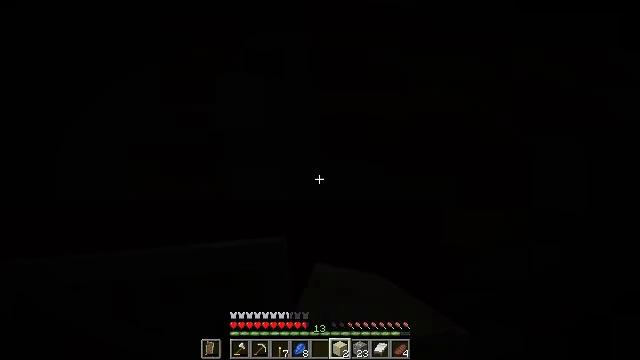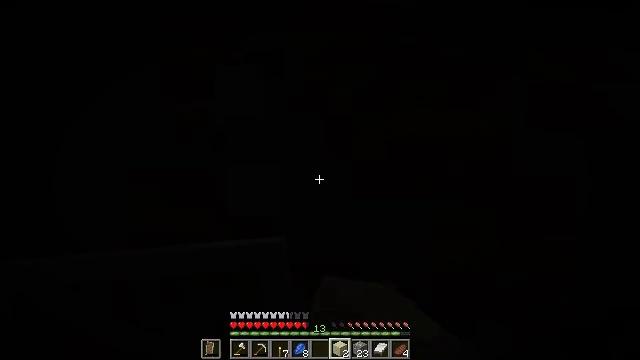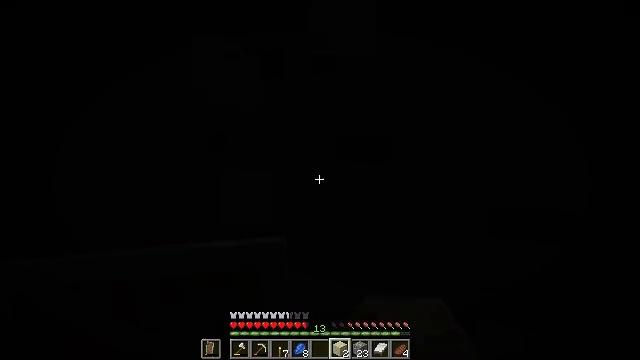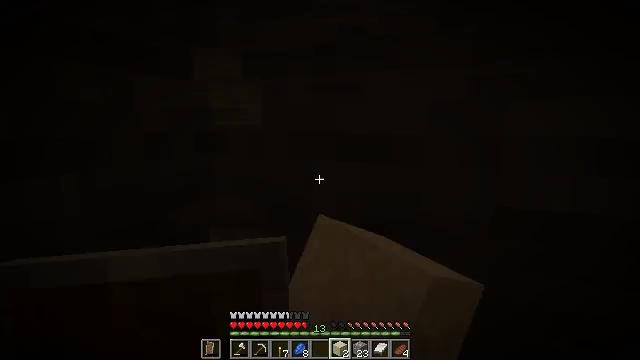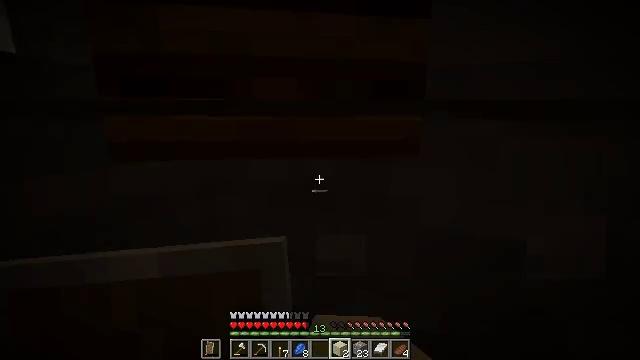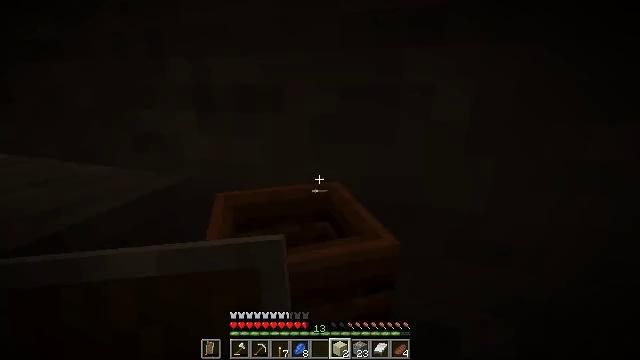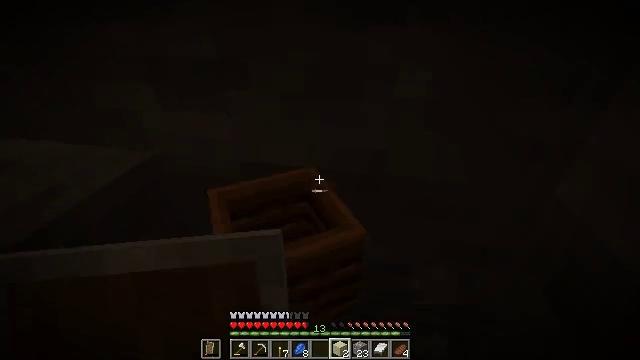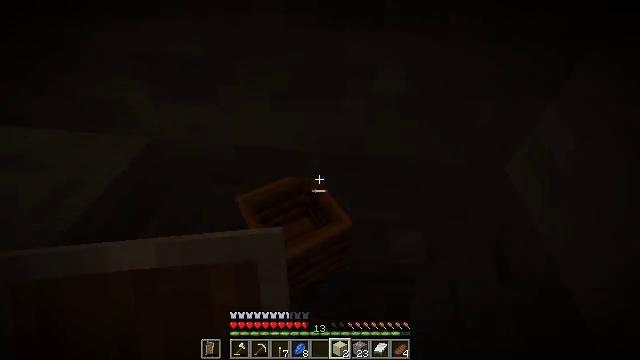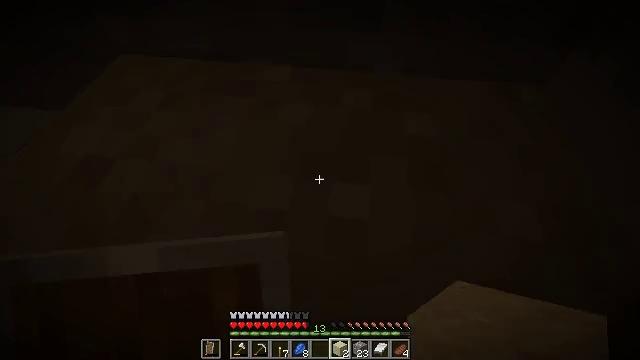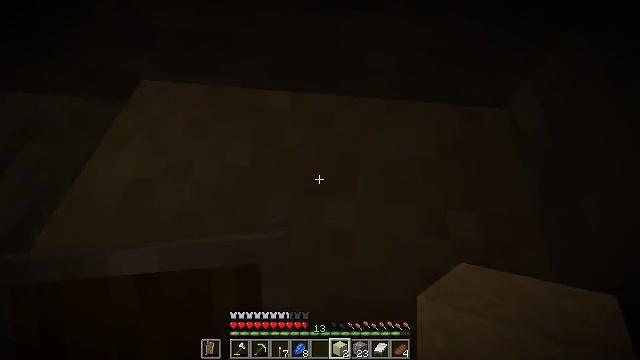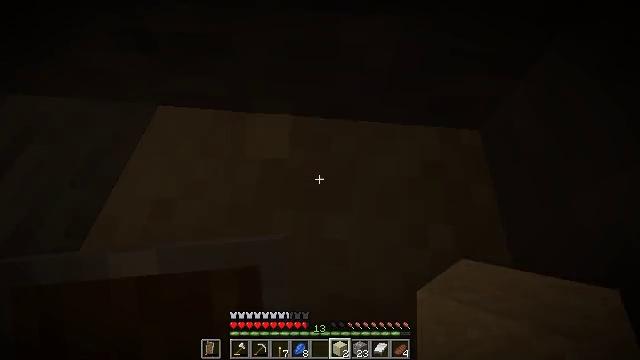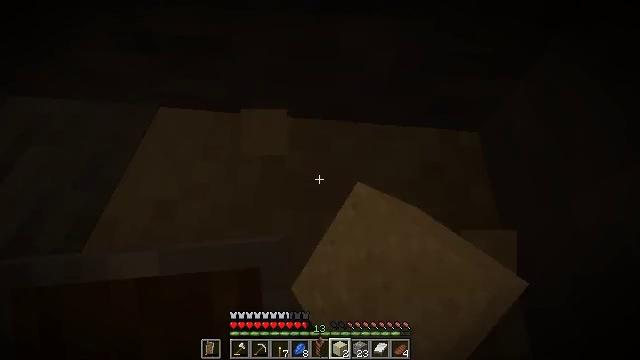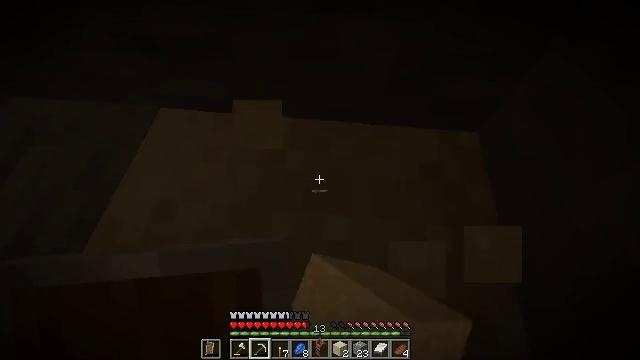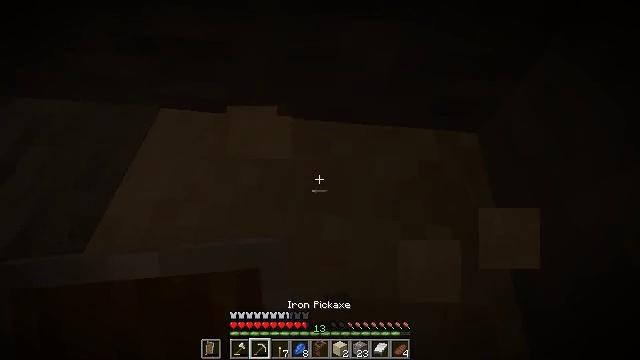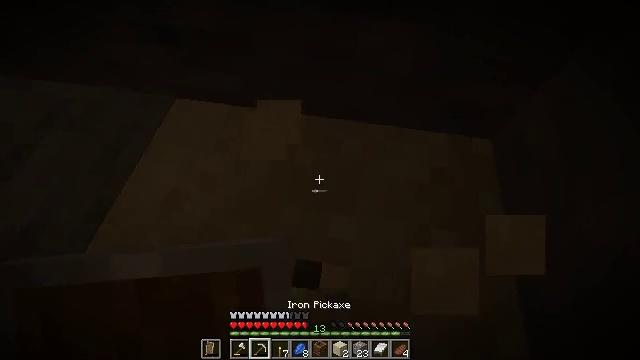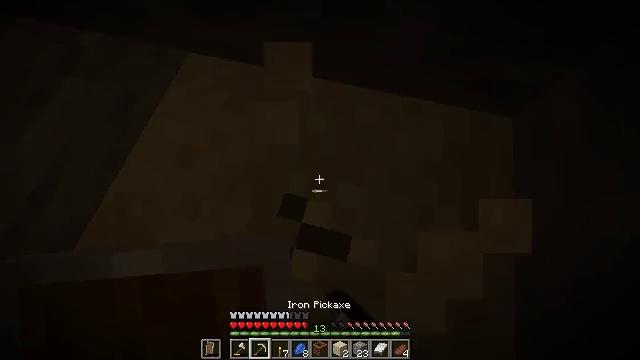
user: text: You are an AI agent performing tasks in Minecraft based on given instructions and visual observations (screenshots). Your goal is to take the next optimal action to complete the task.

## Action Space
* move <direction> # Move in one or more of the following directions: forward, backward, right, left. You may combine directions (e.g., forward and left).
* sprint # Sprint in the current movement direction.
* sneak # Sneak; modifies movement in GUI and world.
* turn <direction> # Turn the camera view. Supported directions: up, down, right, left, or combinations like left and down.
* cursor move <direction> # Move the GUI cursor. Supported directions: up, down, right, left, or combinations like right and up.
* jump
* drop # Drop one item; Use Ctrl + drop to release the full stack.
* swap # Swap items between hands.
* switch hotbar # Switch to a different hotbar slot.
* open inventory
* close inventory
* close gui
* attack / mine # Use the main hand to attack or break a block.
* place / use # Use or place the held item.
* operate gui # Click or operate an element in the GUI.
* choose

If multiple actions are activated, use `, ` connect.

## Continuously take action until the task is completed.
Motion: motion action
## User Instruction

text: Mine sand by the water.
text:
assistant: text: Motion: attack / mine
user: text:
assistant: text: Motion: attack / mine
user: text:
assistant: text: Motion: attack / mine
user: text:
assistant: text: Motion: attack / mine
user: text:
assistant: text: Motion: turn right and down, attack / mine
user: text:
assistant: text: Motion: turn right and down, attack / mine
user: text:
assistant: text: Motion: turn right and down, attack / mine
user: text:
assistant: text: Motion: turn down, attack / mine
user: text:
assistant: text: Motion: turn right and down, attack / mine
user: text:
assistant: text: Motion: attack / mine
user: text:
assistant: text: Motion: attack / mine
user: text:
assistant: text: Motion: attack / mine, switch to hotbar 2
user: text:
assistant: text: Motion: attack / mine, switch to hotbar 2
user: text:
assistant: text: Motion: turn left, attack / mine, switch to hotbar 2
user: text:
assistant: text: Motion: turn left and down, attack / mine
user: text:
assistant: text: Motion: turn left and down, attack / mine
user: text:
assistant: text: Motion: turn left and down, attack / mine
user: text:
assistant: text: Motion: turn left and down, attack / mine
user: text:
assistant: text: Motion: attack / mine
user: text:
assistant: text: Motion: attack / mine
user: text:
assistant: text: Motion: attack / mine
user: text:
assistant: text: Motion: attack / mine
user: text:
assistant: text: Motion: attack / mine
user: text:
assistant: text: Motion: turn left and up, attack / mine
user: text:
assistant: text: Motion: turn left and up, attack / mine
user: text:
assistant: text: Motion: turn left and up, attack / mine
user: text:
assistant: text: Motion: turn left and up, attack / mine
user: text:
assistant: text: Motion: turn left and up, attack / mine
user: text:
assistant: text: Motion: turn left and up
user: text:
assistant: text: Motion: turn up